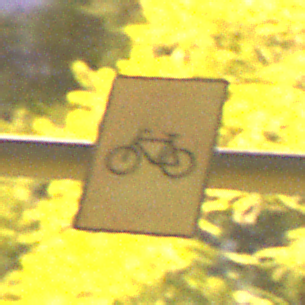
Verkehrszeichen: RadverkehrOhnePfeilsymbol
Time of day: Night
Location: Outdoor (Suburban)
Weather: PartlyCloudy
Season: NotSpecified
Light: Artificial